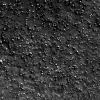
Atmospheric dust classification: not_dusty